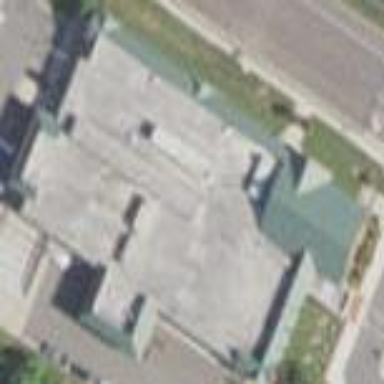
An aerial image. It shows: Police building.